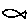
Label: fish